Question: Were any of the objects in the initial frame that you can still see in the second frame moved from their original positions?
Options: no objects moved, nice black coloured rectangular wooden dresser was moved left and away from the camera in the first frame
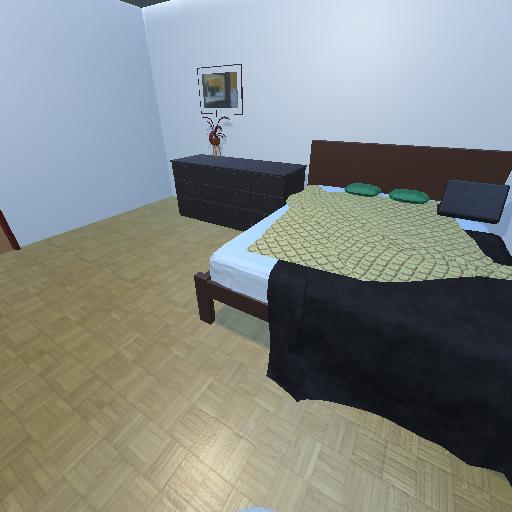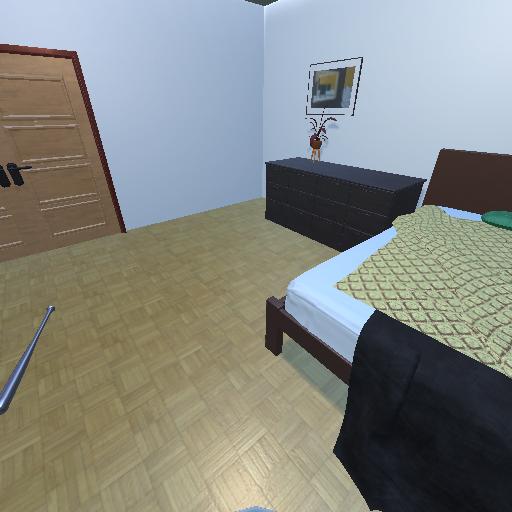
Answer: no objects moved